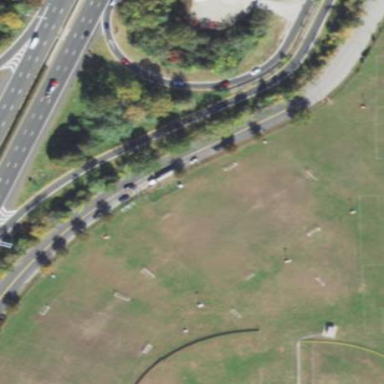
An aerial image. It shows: Recreation ground.